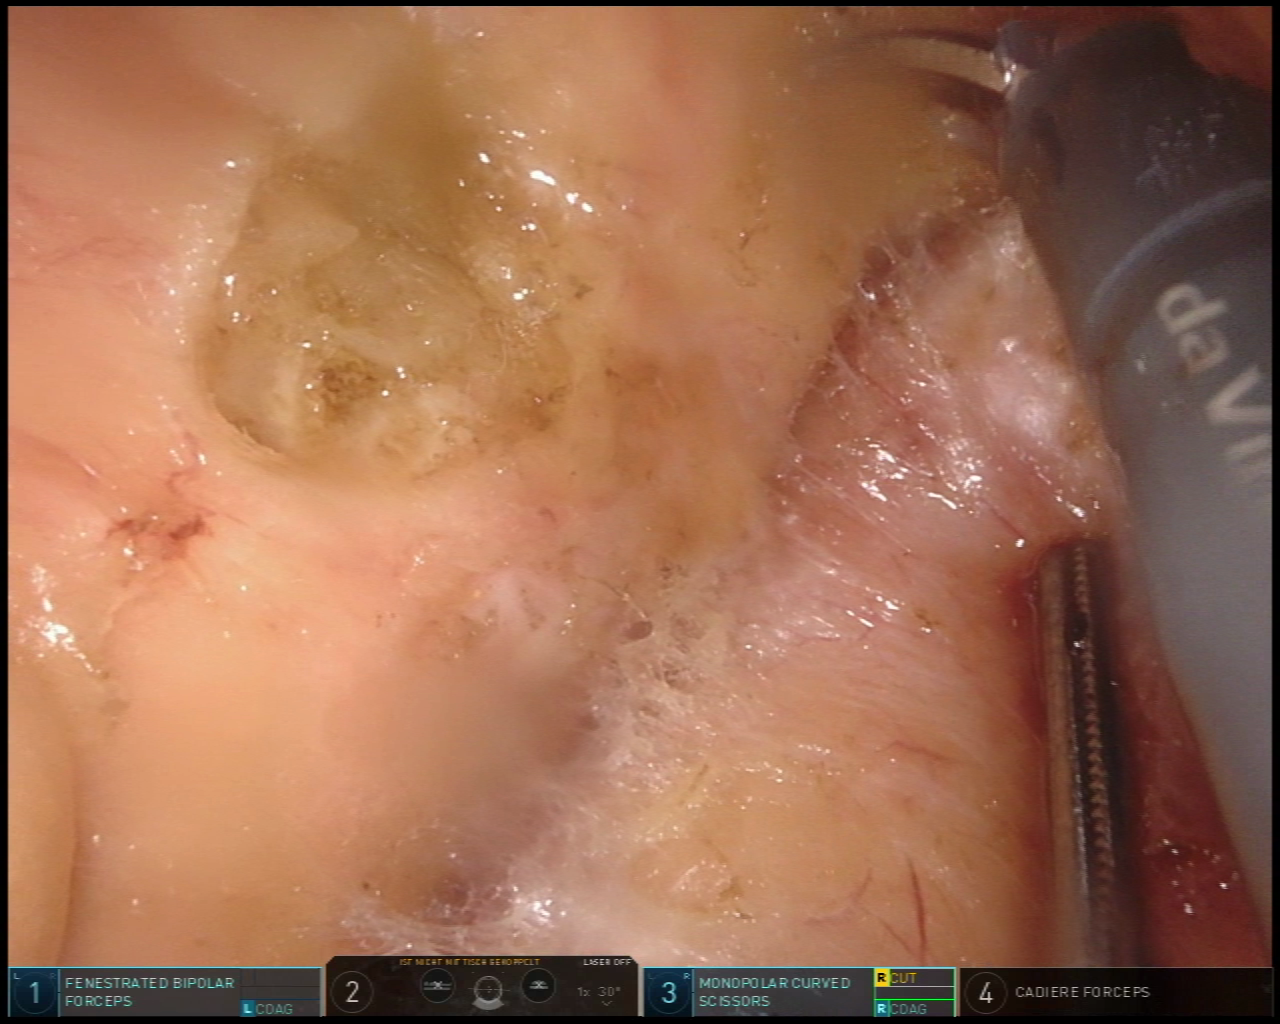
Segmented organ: pancreas
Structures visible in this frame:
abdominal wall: no
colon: no
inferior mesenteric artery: no
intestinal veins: no
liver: no
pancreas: yes
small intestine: no
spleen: no
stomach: no
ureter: no
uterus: no
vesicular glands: no